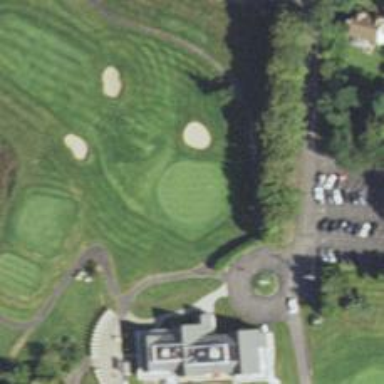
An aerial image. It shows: View of golf hole.